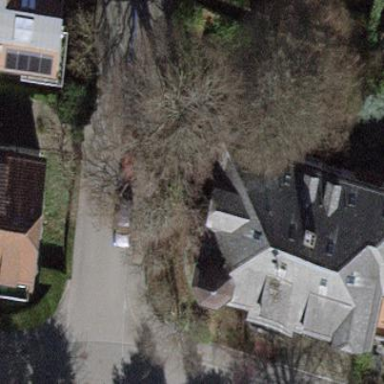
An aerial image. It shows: Semidetached house with tile roof.